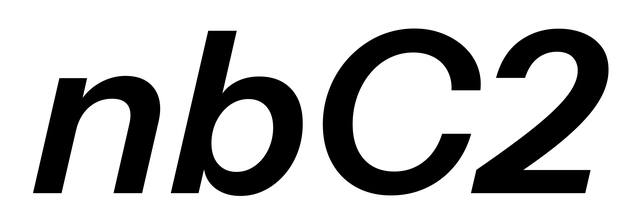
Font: InstrumentSans-Italic_SemiBold_Italic